Interaction volume radius: 5 \u00c5
Interaction volume height: 10 \u00c5
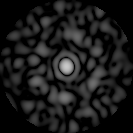
Disorder parameter: 0.7801